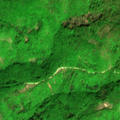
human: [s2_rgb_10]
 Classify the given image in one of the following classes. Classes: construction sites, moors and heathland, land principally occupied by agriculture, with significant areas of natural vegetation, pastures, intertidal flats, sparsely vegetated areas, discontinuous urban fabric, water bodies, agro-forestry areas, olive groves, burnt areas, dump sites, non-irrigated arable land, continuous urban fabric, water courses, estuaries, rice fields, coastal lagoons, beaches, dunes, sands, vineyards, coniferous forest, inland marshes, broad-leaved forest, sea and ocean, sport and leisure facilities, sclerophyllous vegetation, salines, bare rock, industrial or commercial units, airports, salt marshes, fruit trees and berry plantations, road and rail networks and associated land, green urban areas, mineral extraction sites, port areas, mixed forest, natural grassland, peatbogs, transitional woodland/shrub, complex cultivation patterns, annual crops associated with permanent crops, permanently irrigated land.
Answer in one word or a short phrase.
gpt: broad-leaved forest, transitional woodland/shrub